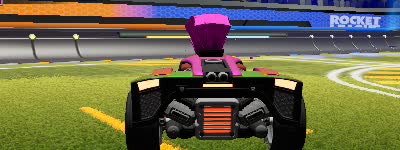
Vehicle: breakout